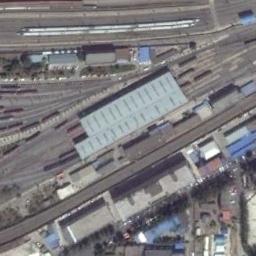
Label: railway_station